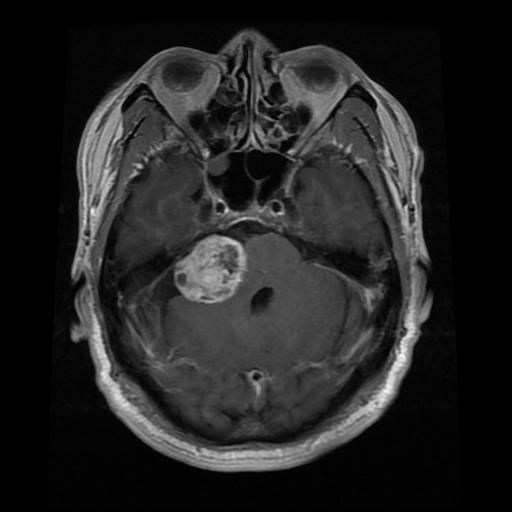
Label: meningioma